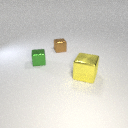
large yellow metal cube to the right of small green metal cube